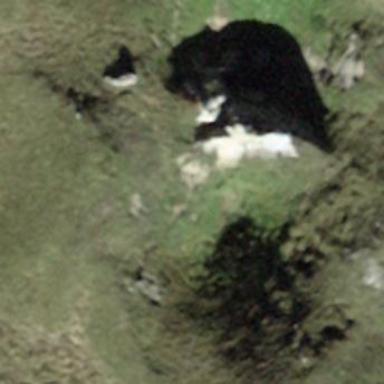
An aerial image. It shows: Sinkhole in natural setting.